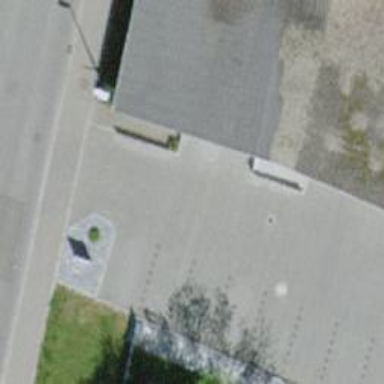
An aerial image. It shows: Parking aisle with paving stones surface.